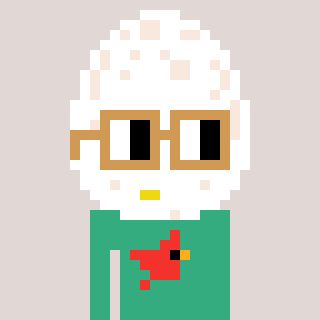
a pixel art character with square brown glasses, a egg-shaped head and a teal-colored body on a warm background